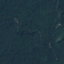
Land use / land cover class: Forest